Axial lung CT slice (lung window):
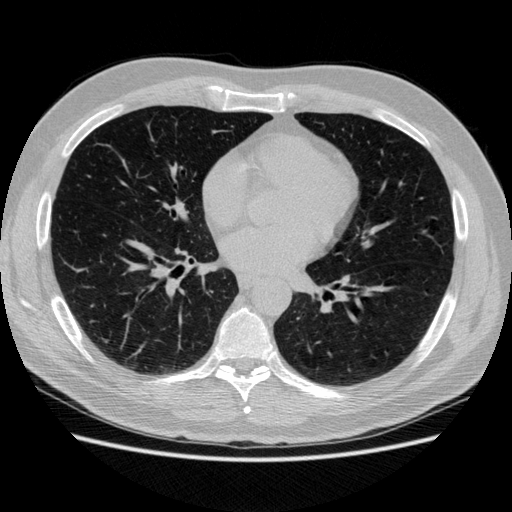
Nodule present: no